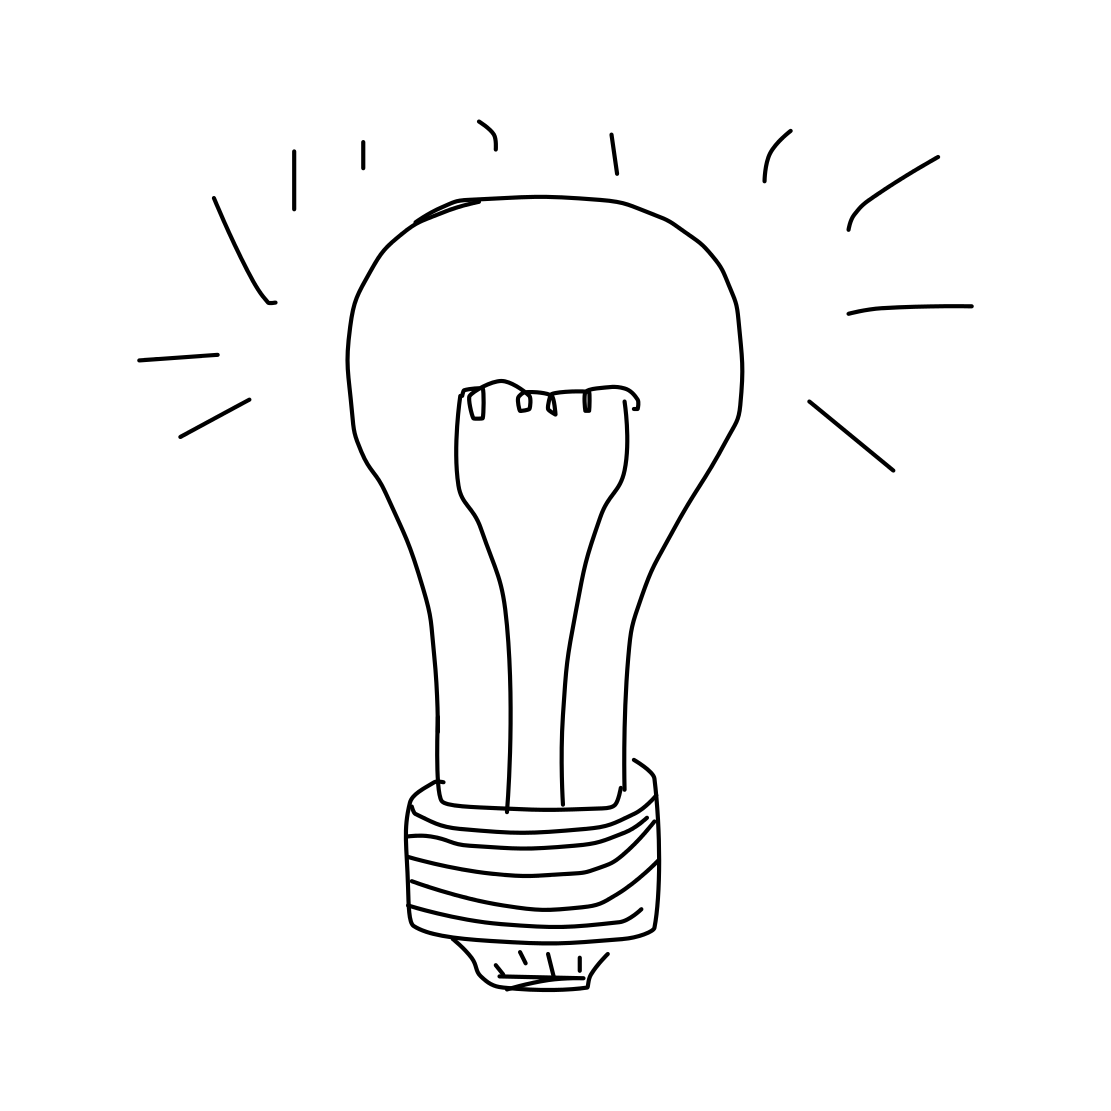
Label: lightbulb